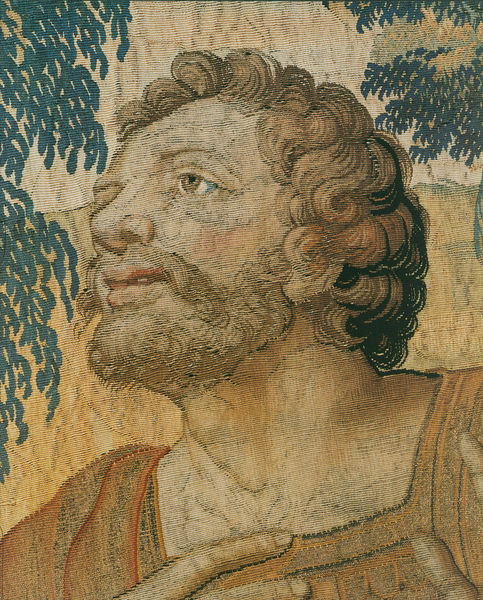
Titel: Die Tapiserien von Sigismund Augustus (Zyklus des Alten Testaments): Gott segnet Noah und seine Familie
Künstler: Michiel Coxcie
Standort: Herstellungsort: Brüssel (EU - B)
Schlagwörter: blätter, hand, kopf, mann, bäume, gelb, ausschnitt, braun, finger, nase, orange, blick, teppich, bart, blond, augen, gesicht, vollbart, auge, gewand, lippen, locken, gobelin, wandteppich, detail, beten, flehen, borde, textil, lockenkopf, gewebt, träne, sugen, tappisserie, brusthaare, brusthaar, adamsapfel, tappesserie, sufblicken